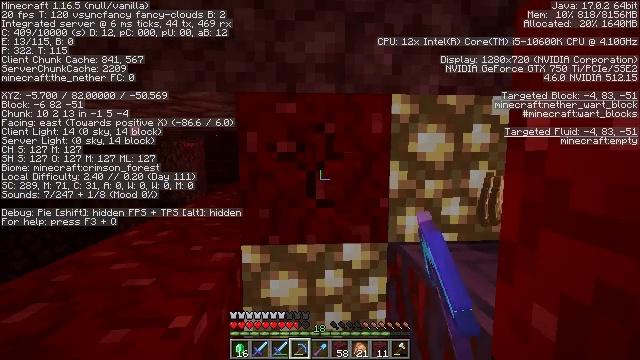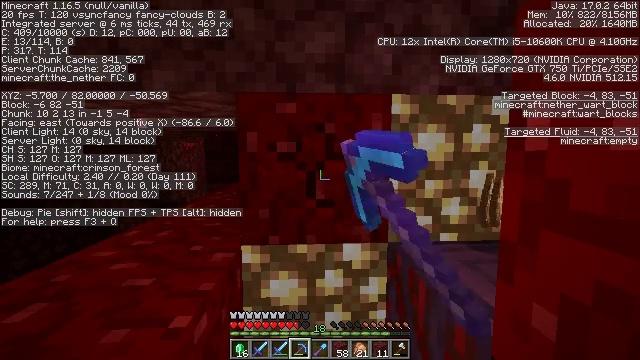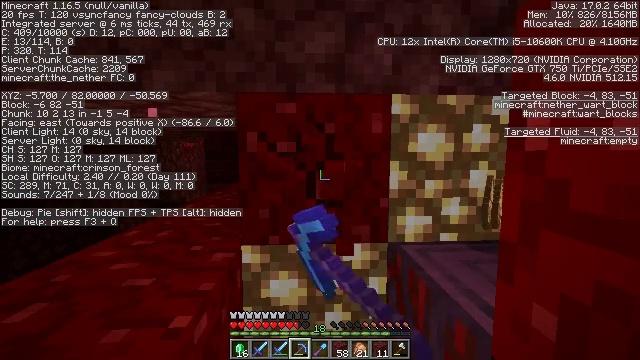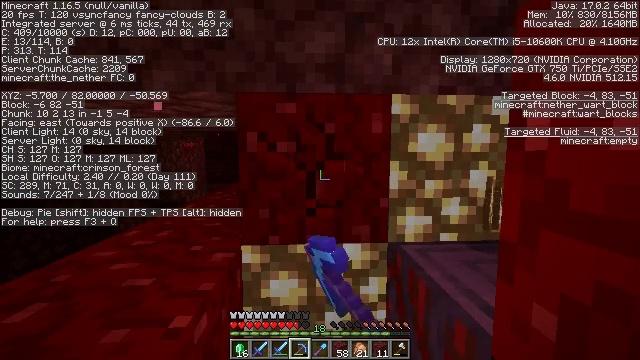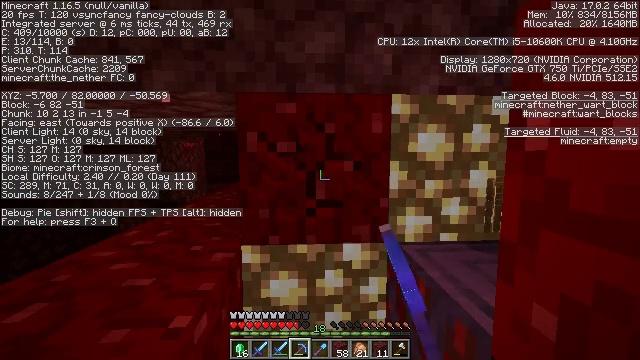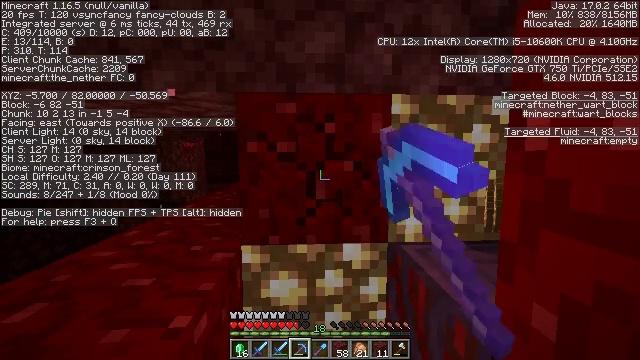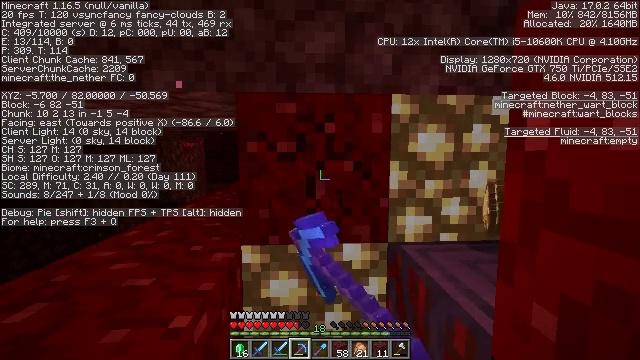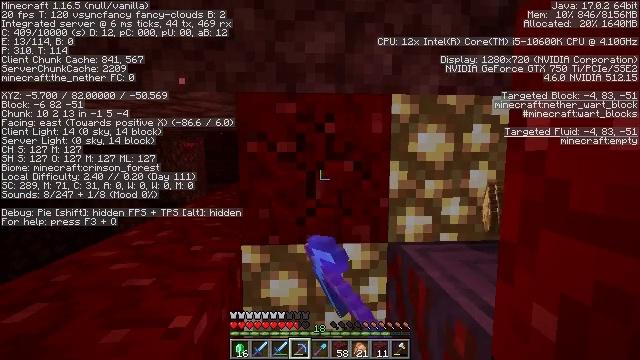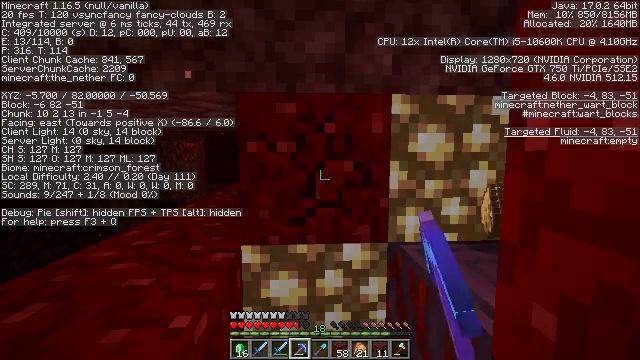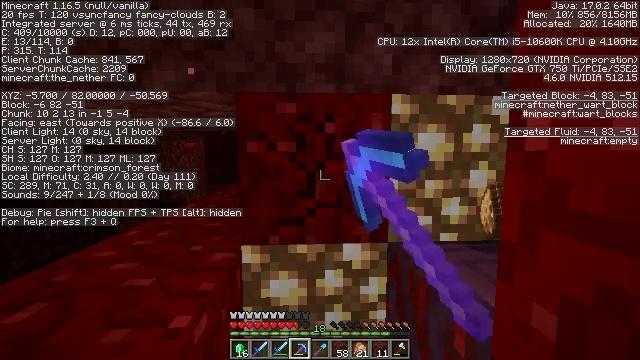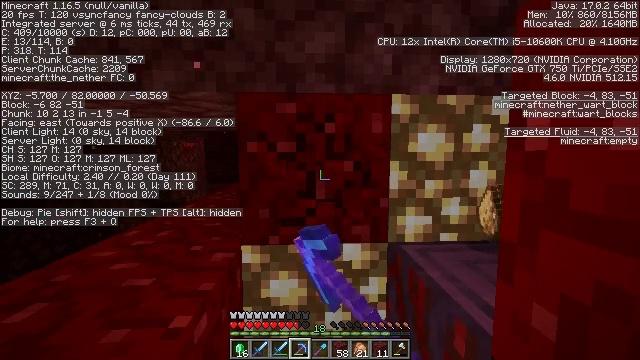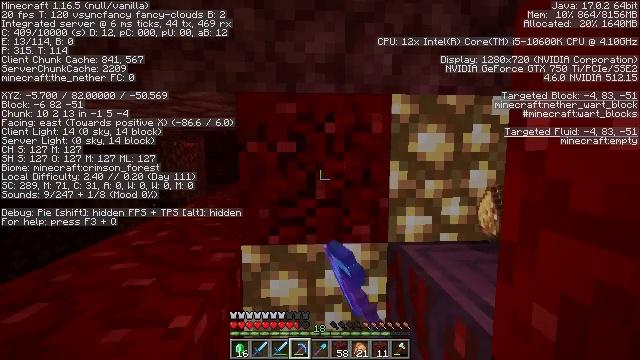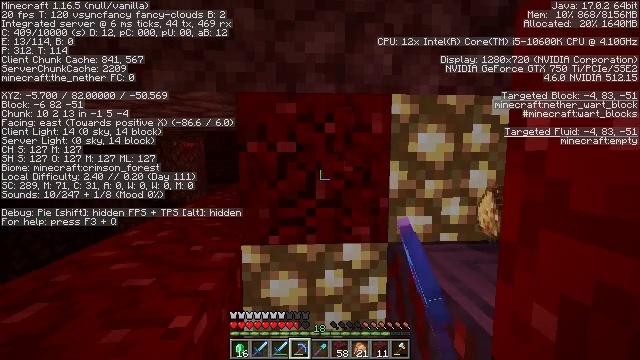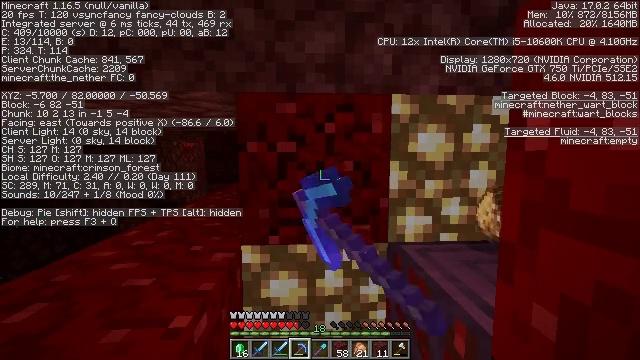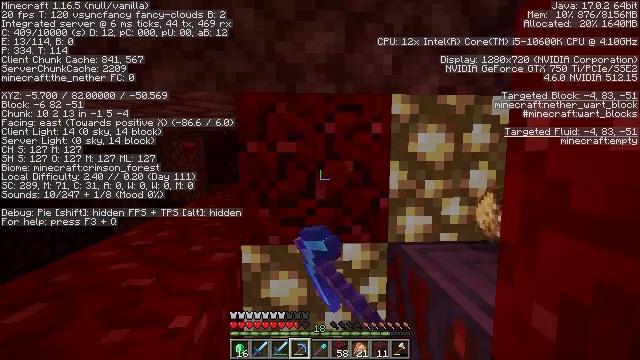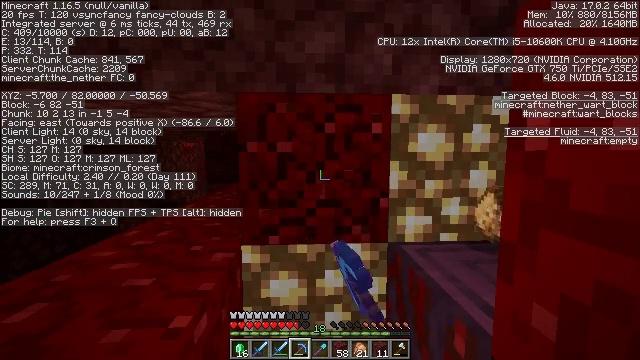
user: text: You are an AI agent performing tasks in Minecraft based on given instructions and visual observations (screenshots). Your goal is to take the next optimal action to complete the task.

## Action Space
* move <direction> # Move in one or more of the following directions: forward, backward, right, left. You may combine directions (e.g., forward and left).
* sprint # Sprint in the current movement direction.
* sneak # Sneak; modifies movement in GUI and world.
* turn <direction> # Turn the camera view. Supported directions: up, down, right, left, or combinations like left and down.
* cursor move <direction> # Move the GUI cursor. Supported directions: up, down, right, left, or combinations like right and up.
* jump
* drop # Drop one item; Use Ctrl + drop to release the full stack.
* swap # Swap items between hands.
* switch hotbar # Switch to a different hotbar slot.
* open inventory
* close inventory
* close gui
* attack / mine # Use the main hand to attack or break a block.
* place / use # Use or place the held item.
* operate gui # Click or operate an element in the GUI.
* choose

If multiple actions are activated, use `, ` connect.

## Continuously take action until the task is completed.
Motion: motion action
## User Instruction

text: Attack the nether wart block to break it.
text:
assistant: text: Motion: attack / mine
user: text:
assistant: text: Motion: attack / mine
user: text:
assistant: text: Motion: attack / mine
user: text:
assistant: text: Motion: attack / mine
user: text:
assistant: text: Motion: attack / mine
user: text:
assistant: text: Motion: attack / mine
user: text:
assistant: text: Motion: attack / mine
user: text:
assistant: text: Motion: attack / mine
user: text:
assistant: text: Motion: attack / mine
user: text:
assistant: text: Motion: attack / mine
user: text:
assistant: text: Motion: attack / mine
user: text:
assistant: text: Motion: attack / mine
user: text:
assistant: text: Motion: attack / mine
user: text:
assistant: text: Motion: attack / mine
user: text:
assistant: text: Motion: attack / mine
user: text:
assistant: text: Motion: attack / mine
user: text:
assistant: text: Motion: attack / mine
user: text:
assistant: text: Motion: attack / mine
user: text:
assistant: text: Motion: attack / mine
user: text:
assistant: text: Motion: attack / mine
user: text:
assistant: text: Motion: attack / mine
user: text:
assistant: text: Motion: attack / mine
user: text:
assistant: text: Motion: attack / mine
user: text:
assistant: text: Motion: attack / mine
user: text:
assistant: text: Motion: turn right and down, attack / mine
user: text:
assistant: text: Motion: turn right and down, attack / mine
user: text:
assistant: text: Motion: turn right, attack / mine
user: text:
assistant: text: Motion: turn right, attack / mine
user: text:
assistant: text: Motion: attack / mine
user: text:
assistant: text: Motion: attack / mine